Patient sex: F
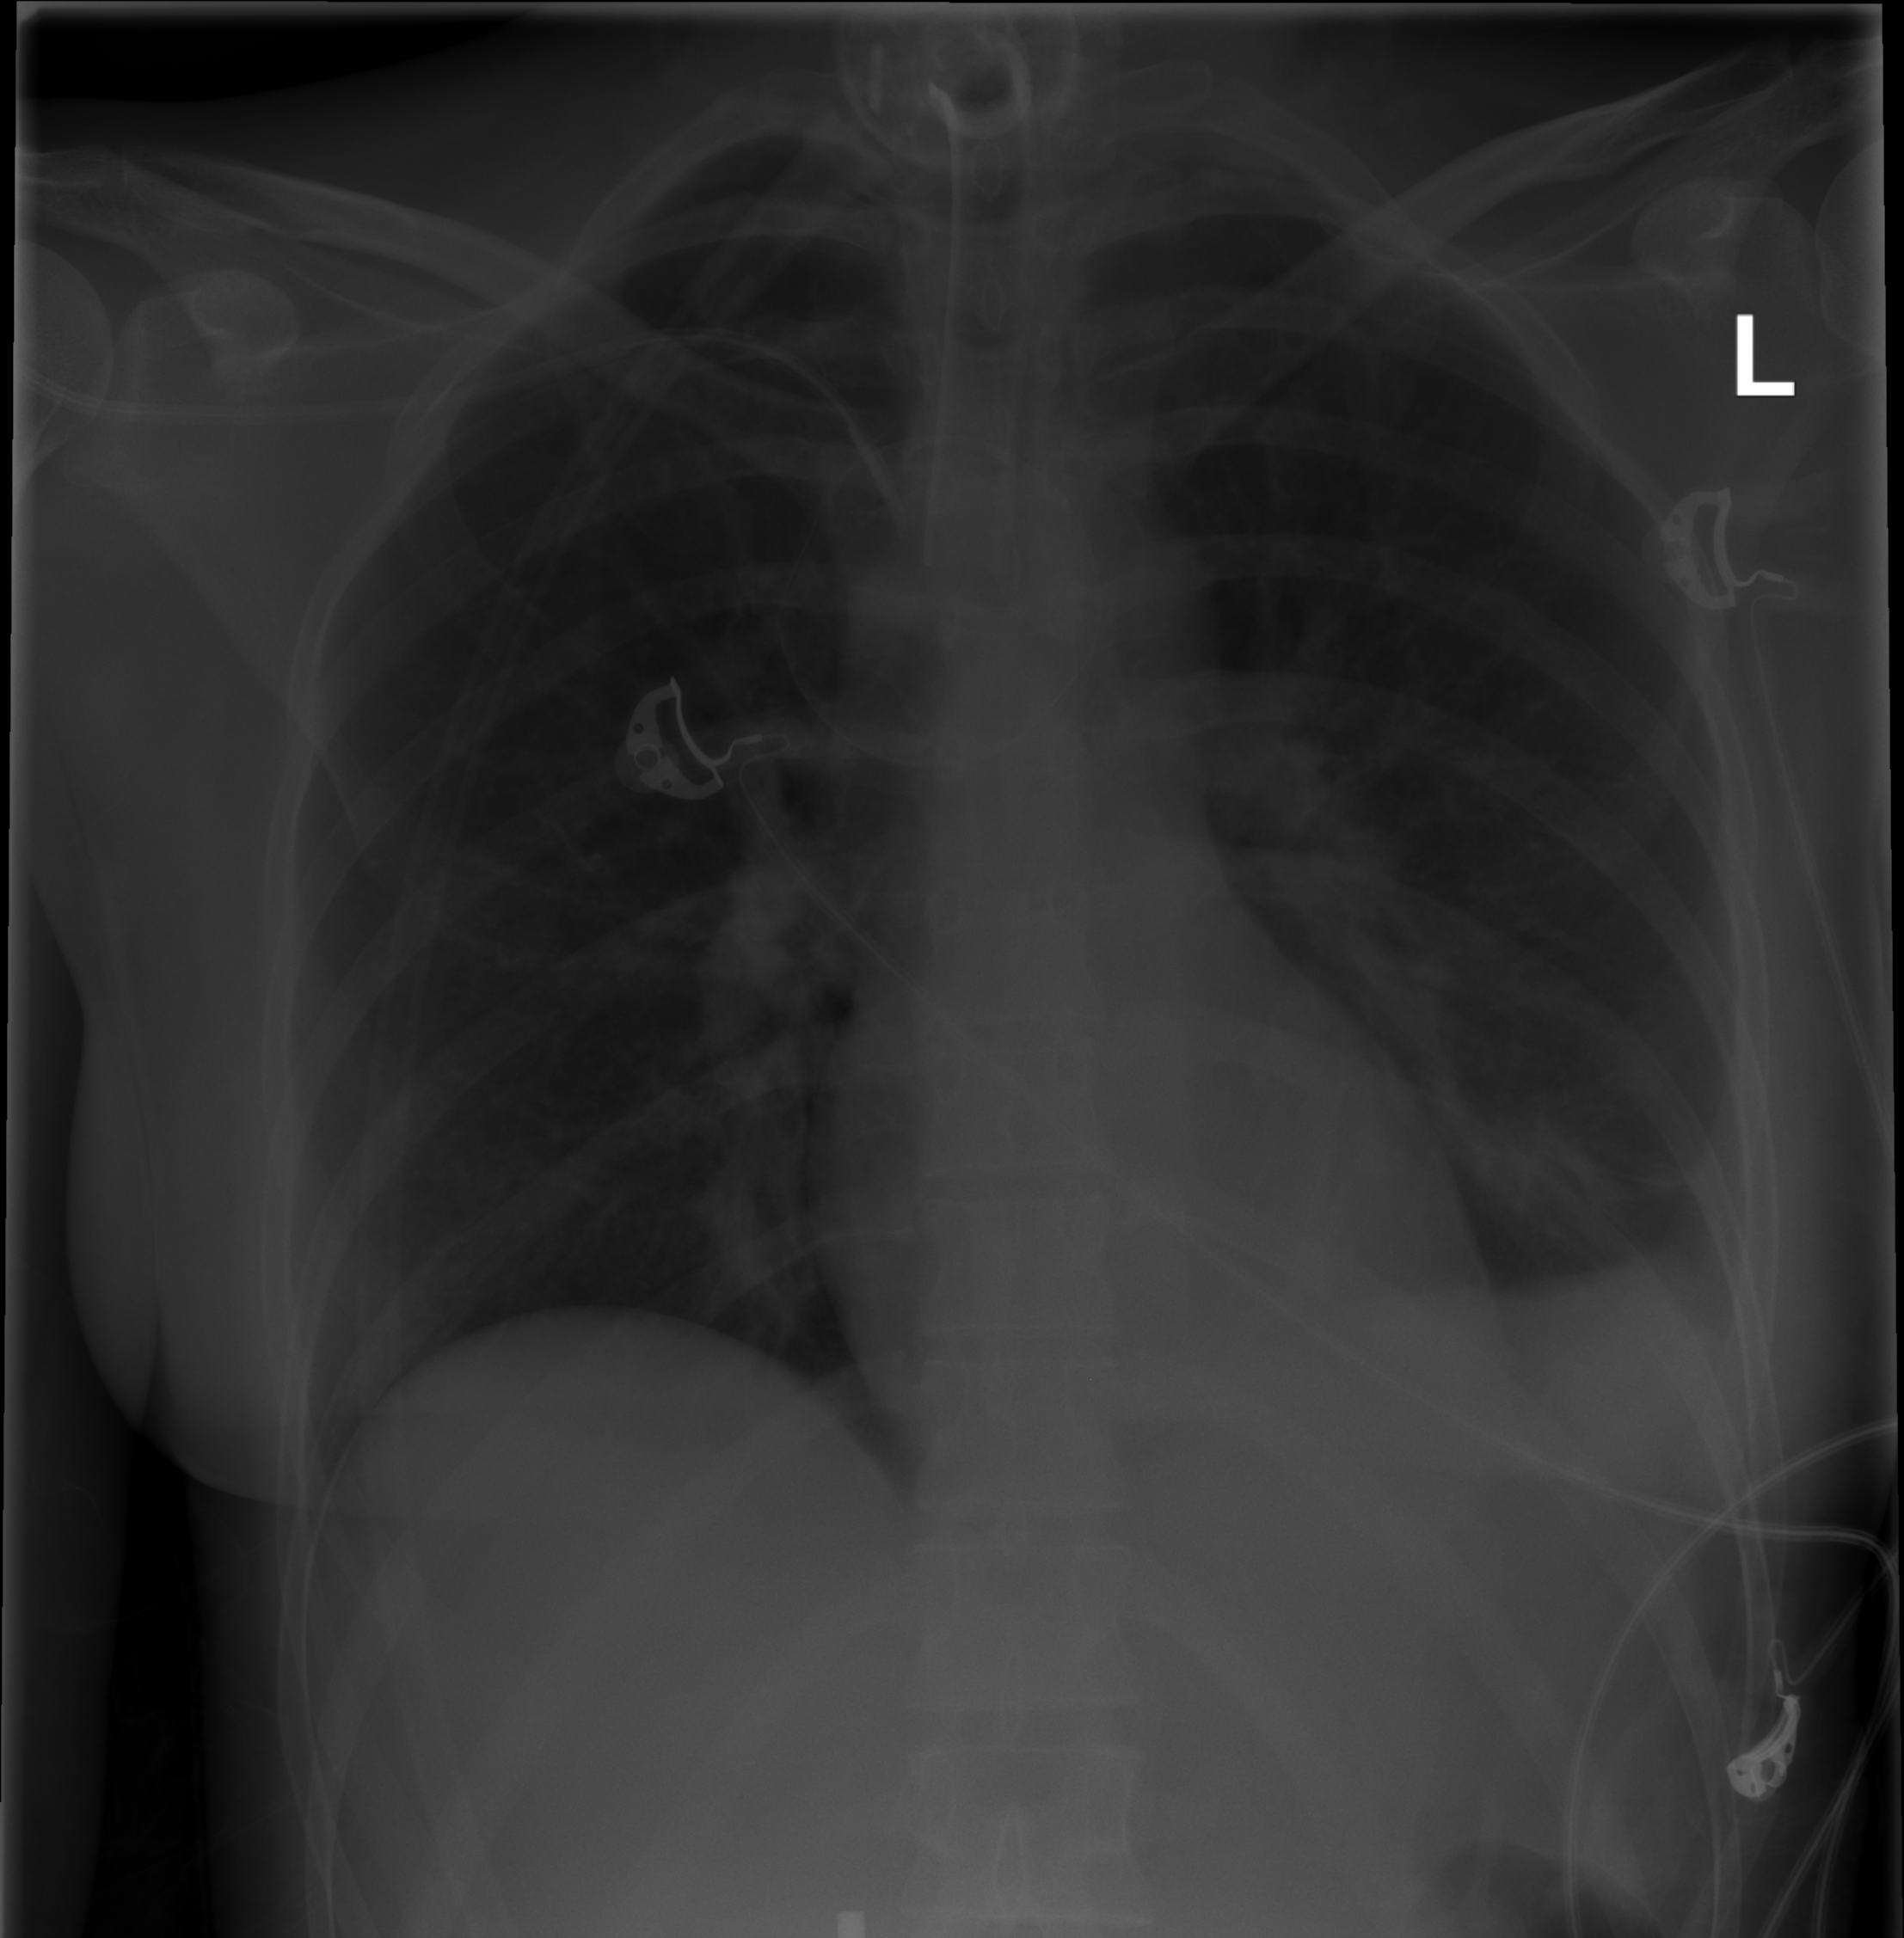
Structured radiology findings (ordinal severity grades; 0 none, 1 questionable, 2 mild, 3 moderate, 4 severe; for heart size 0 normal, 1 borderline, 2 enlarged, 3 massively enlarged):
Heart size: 0
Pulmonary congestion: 0
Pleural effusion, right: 0
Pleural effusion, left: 2
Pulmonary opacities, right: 0
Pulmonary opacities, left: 0
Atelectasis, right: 0
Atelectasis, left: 2